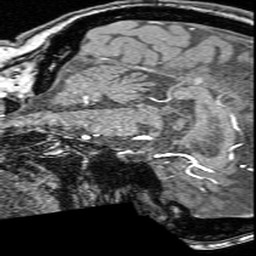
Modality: angio
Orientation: sagittal
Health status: ill
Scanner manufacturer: siemens
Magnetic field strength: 3 T
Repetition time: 0.022 s
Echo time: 0.00395 s